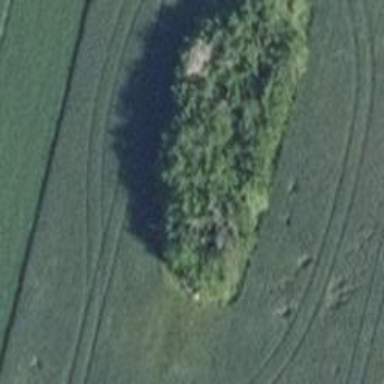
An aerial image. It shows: Hunting stand.